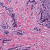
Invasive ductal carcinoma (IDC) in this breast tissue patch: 1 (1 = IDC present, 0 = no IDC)